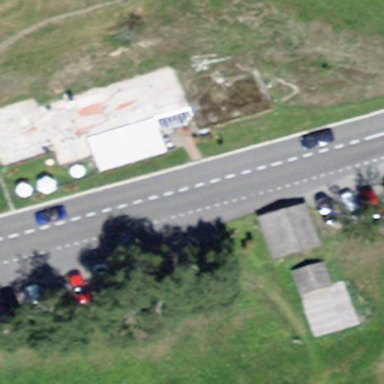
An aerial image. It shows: Restaurant building.